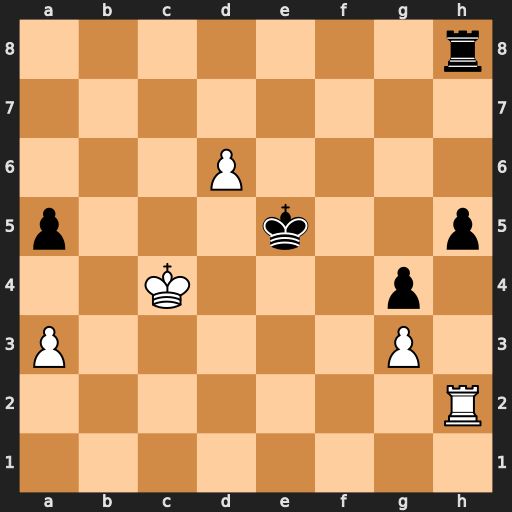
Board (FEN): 7r/8/3P4/p3k2p/2K3p1/P5P1/7R/8
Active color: w
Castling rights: -
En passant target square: -
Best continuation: d7 Rd8 Rxh5+